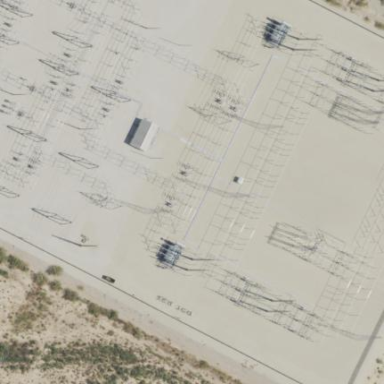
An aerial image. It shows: Outdoor power substation. The substation is at the transmission level. It is surrounded by fence.